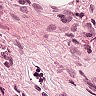
Metastatic tissue present: no